Field crop: maize
Growth stage: 2
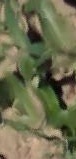
Species: maize